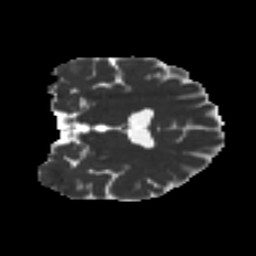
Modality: MD
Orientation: coronal
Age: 36
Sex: female
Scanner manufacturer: ge
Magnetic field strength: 3 T
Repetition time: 7.8 s
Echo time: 0.0606 s